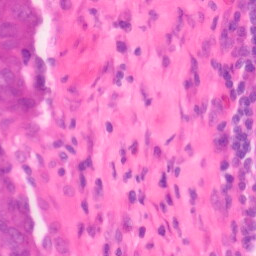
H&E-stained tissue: Colon